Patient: sex M, age 57
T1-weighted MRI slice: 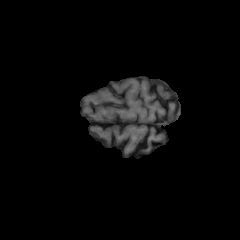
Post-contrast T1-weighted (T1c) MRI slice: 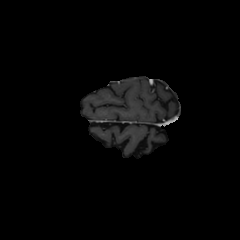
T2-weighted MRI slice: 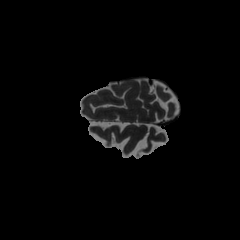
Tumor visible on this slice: no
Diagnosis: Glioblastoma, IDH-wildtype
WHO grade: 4